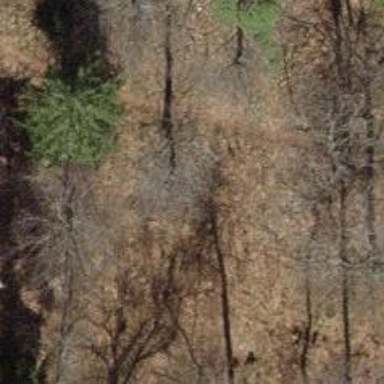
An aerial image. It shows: Dirt path.